Group 1:
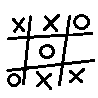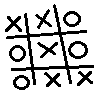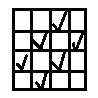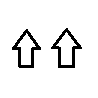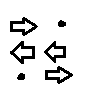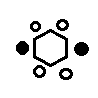
Group 2:
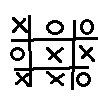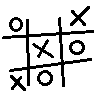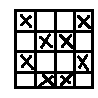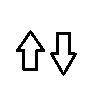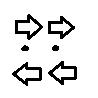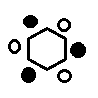
Rule separating the two groups: Has element-wise 180 degree rotational symmetry vs. does not.
Concepts: element_wise_symmetry, rotational_symmetry
Author: William B Holland